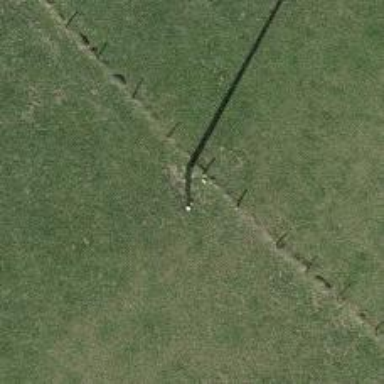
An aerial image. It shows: Power pole.